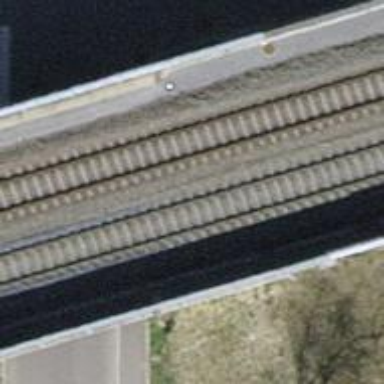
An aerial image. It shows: Bridge with single railway track electrified by contact line.